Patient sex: M
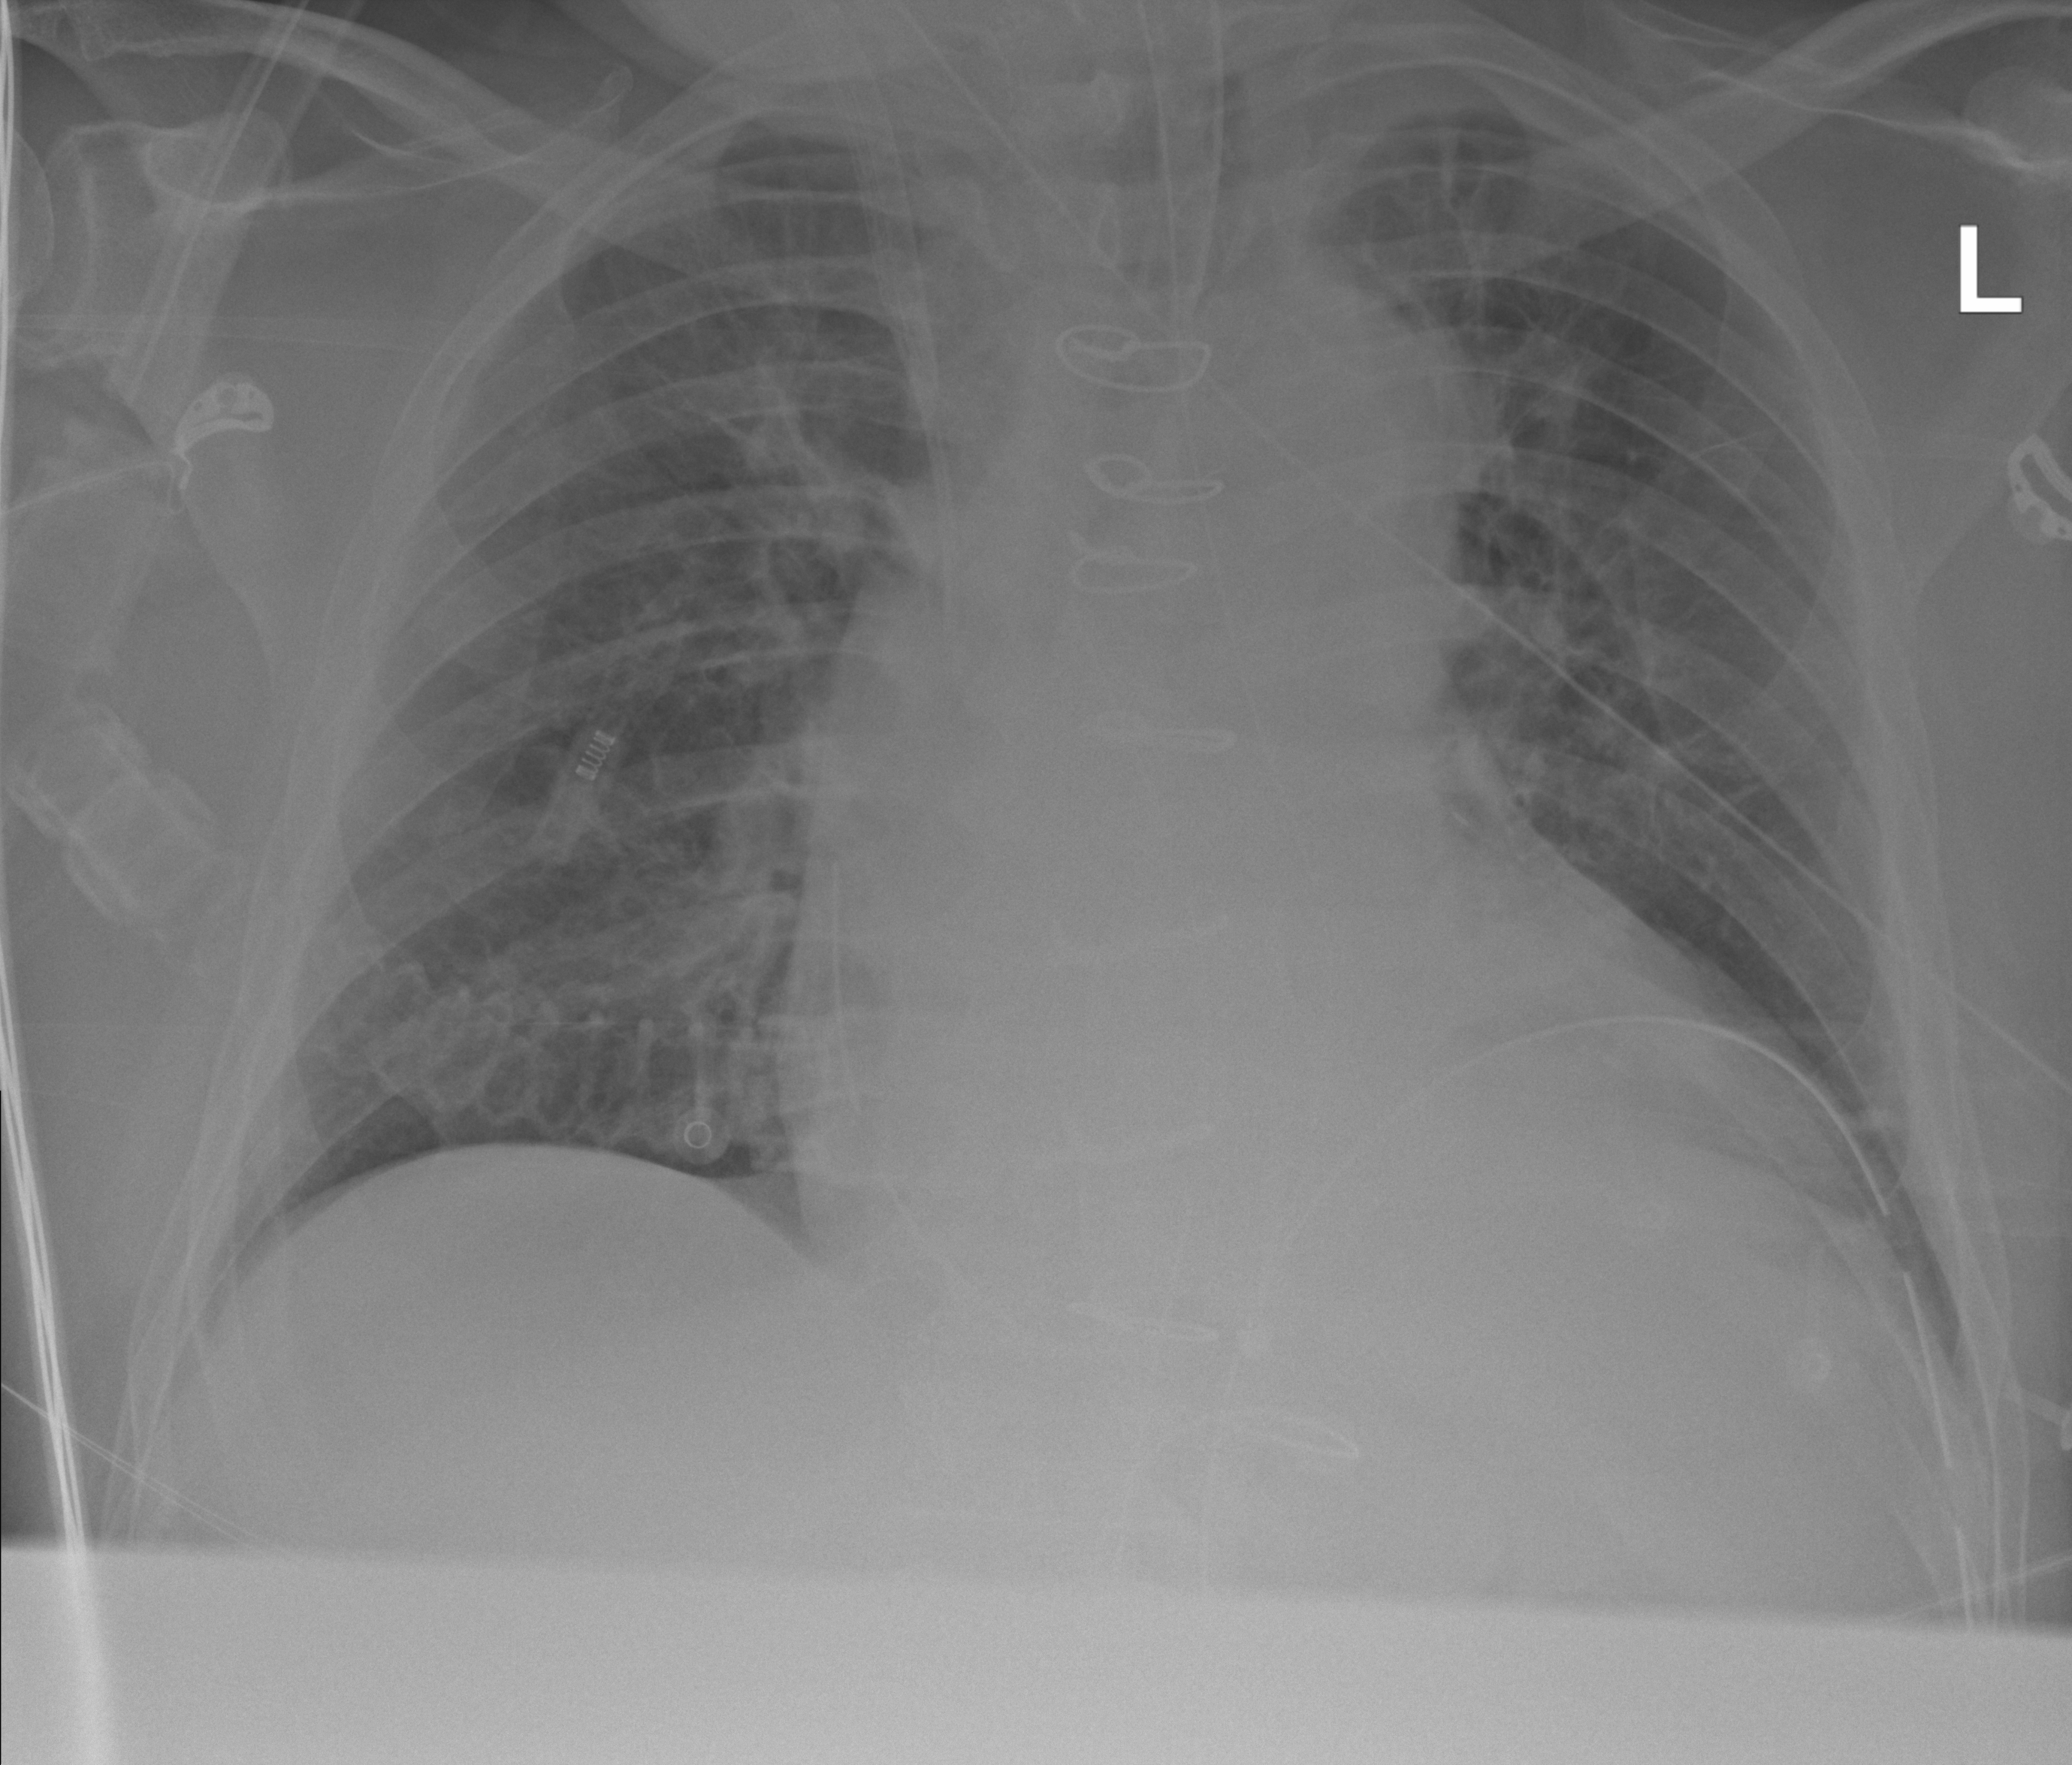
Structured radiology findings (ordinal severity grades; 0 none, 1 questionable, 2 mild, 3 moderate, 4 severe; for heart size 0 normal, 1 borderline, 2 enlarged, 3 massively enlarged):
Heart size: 2
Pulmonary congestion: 2
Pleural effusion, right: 0
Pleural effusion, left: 0
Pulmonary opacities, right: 0
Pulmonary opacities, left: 0
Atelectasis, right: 0
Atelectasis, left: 0